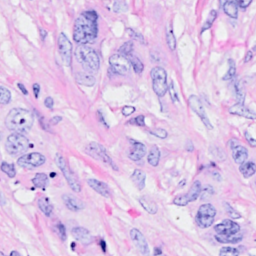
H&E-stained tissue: Breast